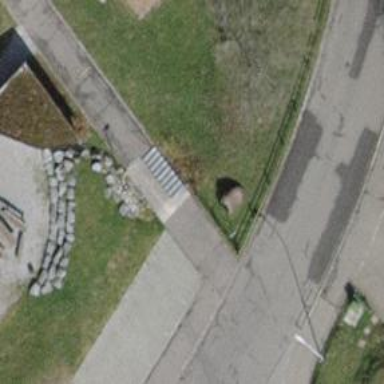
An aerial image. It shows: Concrete steps with ramp available for accessibility.